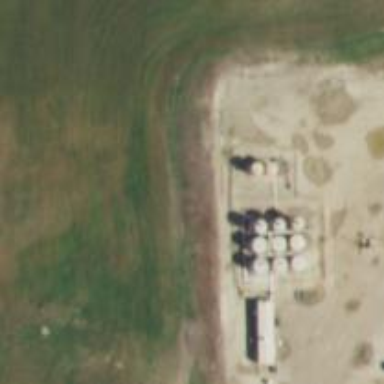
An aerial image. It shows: Storage tank with man-made structure.